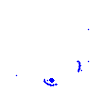
Particle: pion